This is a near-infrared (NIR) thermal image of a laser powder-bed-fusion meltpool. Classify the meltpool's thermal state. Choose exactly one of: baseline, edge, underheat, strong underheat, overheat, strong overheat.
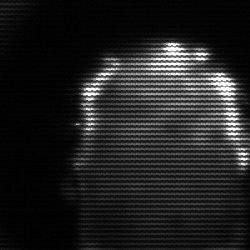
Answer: baseline